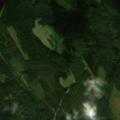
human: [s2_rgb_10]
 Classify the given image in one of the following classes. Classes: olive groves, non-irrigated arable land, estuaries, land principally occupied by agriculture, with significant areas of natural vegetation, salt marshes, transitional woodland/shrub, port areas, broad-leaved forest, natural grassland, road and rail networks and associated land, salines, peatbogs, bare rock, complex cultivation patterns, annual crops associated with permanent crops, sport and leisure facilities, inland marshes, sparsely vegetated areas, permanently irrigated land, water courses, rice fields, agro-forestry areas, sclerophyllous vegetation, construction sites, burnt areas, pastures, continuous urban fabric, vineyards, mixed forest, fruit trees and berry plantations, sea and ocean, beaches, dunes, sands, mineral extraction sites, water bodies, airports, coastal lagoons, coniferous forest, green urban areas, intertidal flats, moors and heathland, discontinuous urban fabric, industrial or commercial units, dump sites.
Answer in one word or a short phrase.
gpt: coniferous forest, mixed forest, transitional woodland/shrub, water bodies